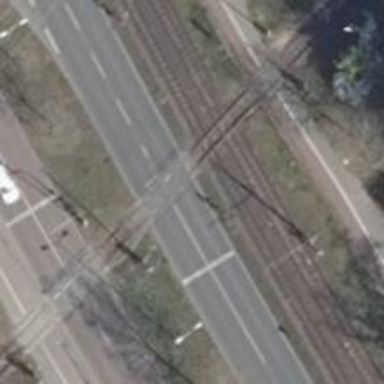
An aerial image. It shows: Railway level crossing.